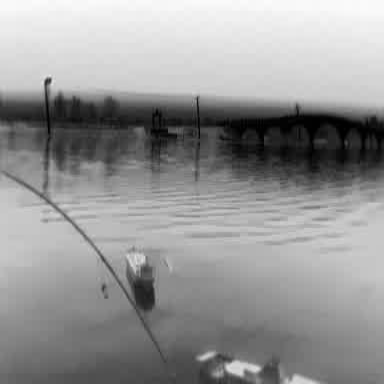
There are two objects shown in the infrared image, including a container_ship, and a liner.